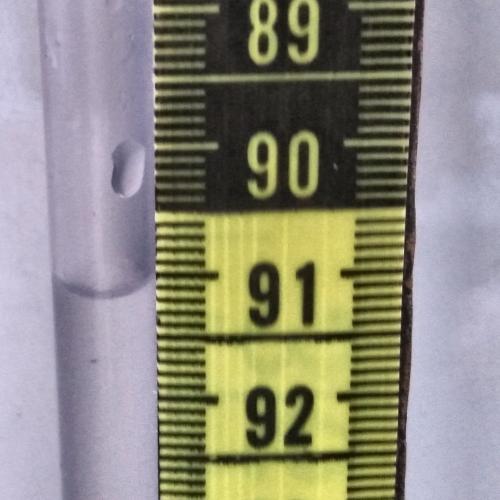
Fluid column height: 91.1 cm